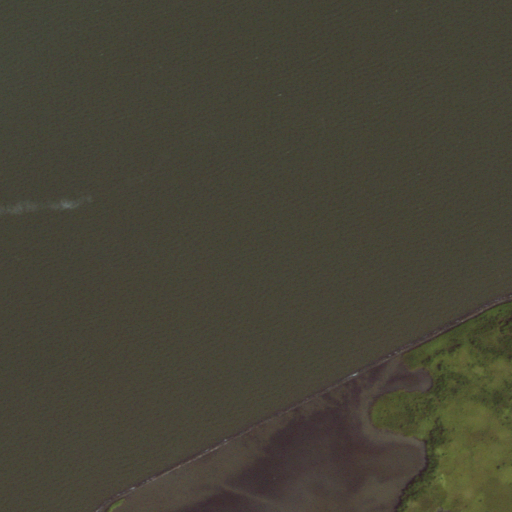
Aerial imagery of cape in Louisiana named Panama Point containing open water and herbaceous wetlands